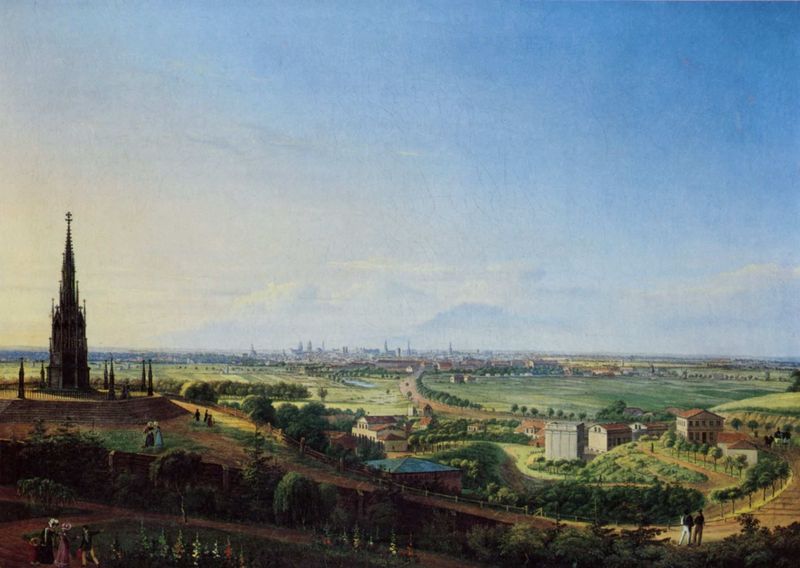
Titel: Berlin, Blick vom Kreuzberg
Künstler: Johann Heinrich Hintze
Standort: Berlin
Institution: Alte Nationalgalerie
Schlagwörter: baum, berg, blau, gemälde, himmel, mann, schatten, wasser, weiß, wolken, bäume, frauen, grün, kirchturm, landschaft, menschen, ocker, stadt, blume, blumen, braun, fenster, frau, grau, hell, hintergrund, hut, kleid, kleider, licht, männer, schwarz, strasse, tür, vordergrund, ausblick, blick, dach, gebäude, gras, haus, rasen, weg, wiese, wolke, zaun, beige, gesellschaft, wand, barock, mensch, weit, bild, öl, ebene, erde, feld, felder, ferne, horizont, häuser, hügel, natur, sonnenaufgang, strauch, weite, busch, büsche, gewässer, kirche, pfad, sonne, sträucher, wege, wiesen, realismus, familie, kind, personen, pflanzen, gotik, tal, anhöhe, bauern, kinder, turm, turmspitze, garten, deutschland, ansicht, fassade, fassaden, italien, ort, berge, fels, gebirge, dorf, dächer, mauer, allee, hecke, ausflug, spazieren, kutsche, platz, vogelperspektive, tannen, staffage, treppe, wein, spitz, geländer, tiefe, skyline, tor, kirchtürme, panorama, stadtansicht, straßen, kurven, berlin, höhe, bayern, kreuz, münchen, dom, spaziergang, alpen, draufsicht, denkmal, friedhof, münster, kathedrale, alleen, gotisch, walmdach, stadtlandschaft, kapelle, beet, beete, gärten, spaziergänger, städte, unfertig, schlängeln, entwicklung, joseph anton koch, fesnter, toskana, schinkel, mittelgrund, behausung, weinbau, paare, wall, hecken, kreuzblume, fiale, kriechblumen, weitblick, topographie, figurenstaffage, bläue, stadtansich, befreiung, wolkenberge, alee, kultiviert, baern, fialturm, befreiungsdenkmal, entferntpilger, veudte, 18. jahrhundert